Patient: sex F, age 80
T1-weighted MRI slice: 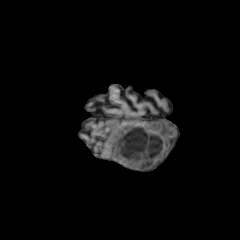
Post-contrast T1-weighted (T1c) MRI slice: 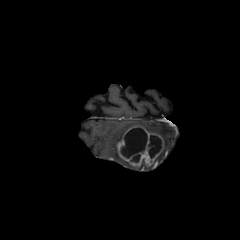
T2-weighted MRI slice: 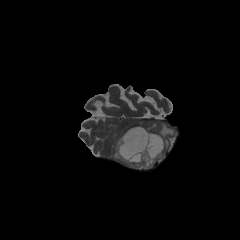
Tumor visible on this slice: yes
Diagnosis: Glioblastoma, IDH-wildtype
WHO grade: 4